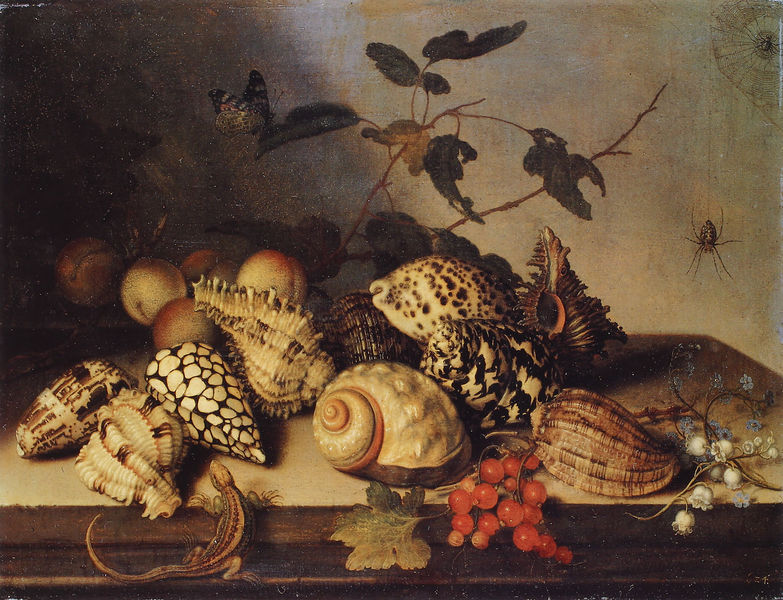
Titel: Muscheln und Früchte
Künstler: Balthasar van der Ast
Institution: Dresden, Gemäldegalerie Alte Meister
Schlagwörter: blau, blätter, gemälde, laub, grün, blume, blumen, braun, bunt, schwarz, tisch, weiss, blüten, obst, rot, muster, bild, ast, natur, blatt, frucht, früchte, schalen, stilleben, stillleben, trauben, ruhe, wein, faden, platte, punkte, gemustert, holztisch, vanitas, gepunktet, zweig, beeren, hell-dunkel, insekten, schmetterling, musterung, glöckchen, pfirsich, echse, salamander, muschel, muscheln, pfirsiche, schnecke, käfer, schnecken, vergissmeinnicht, maiglöckchen, johannisbeeren, raupe, schneckenhaus, gehäuse, netz, falter, eidechse, pfirsische, spinne, schmetterlin, prunkstilleben, spinnennetz, schneckengehäuse, schneckenhäuser, männertreu, spinnne, musterng, spinnenfaden